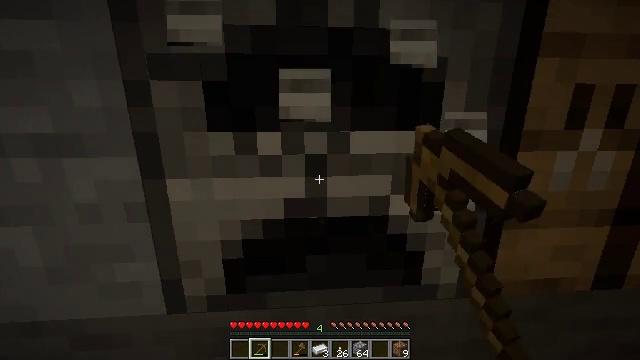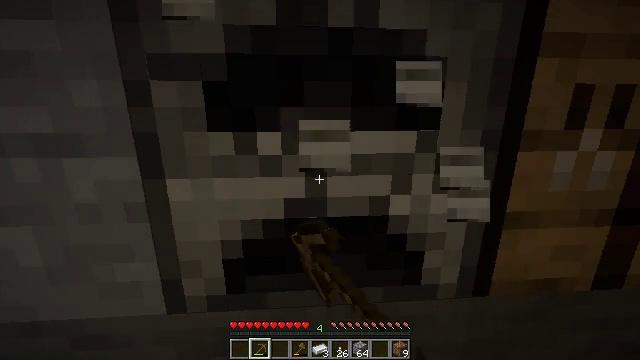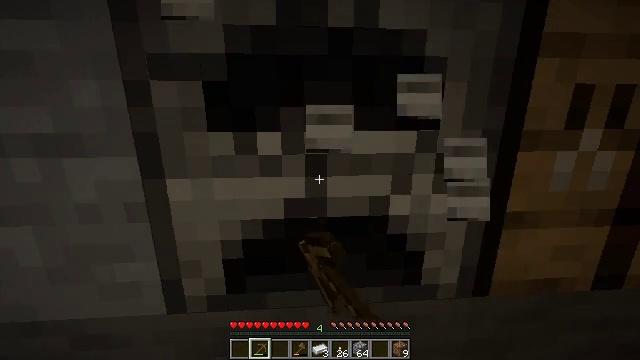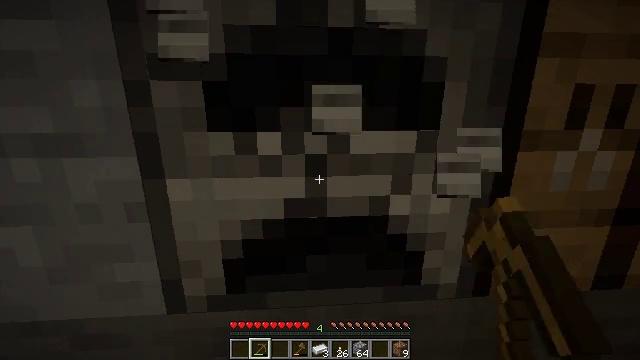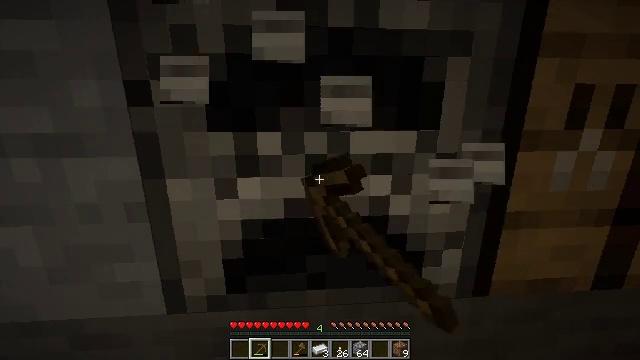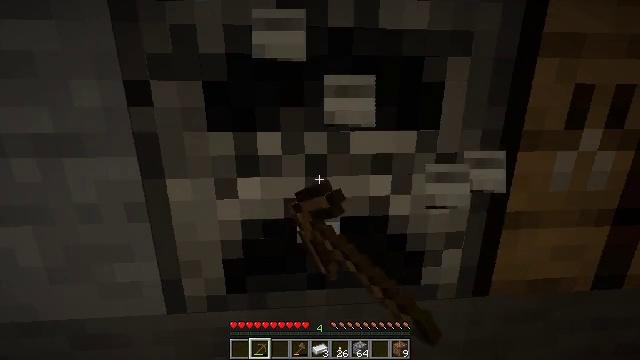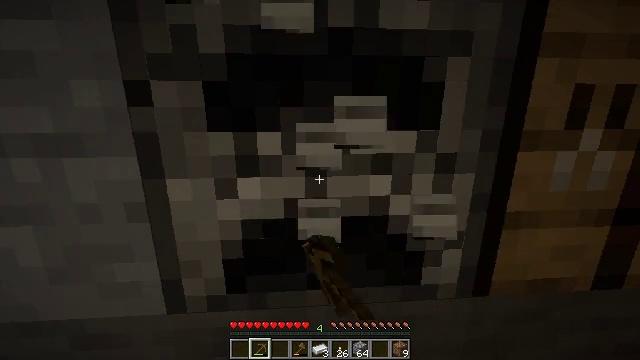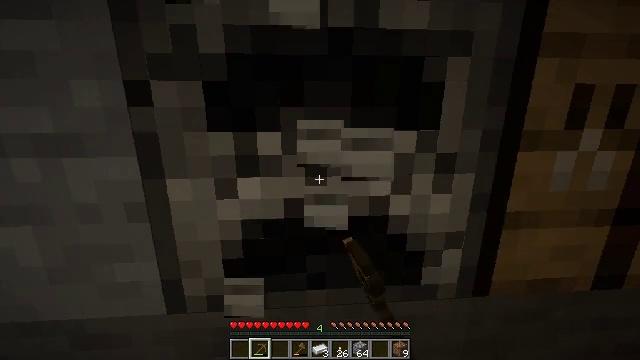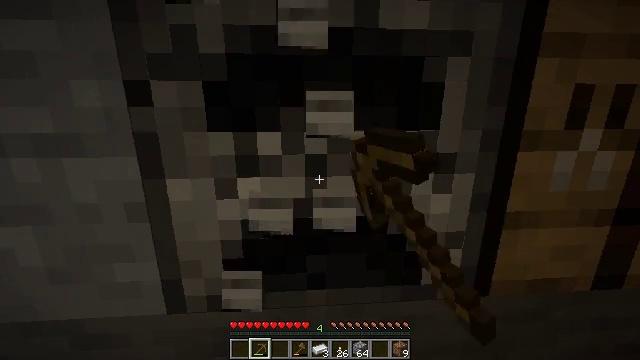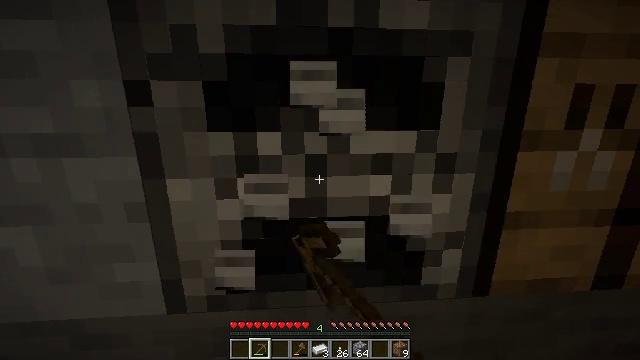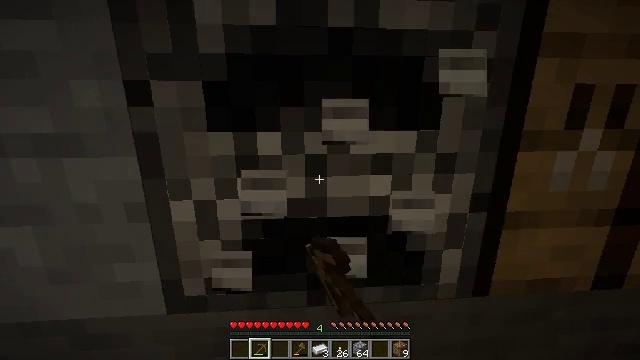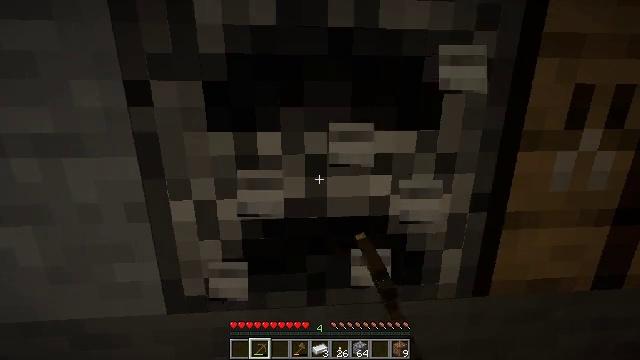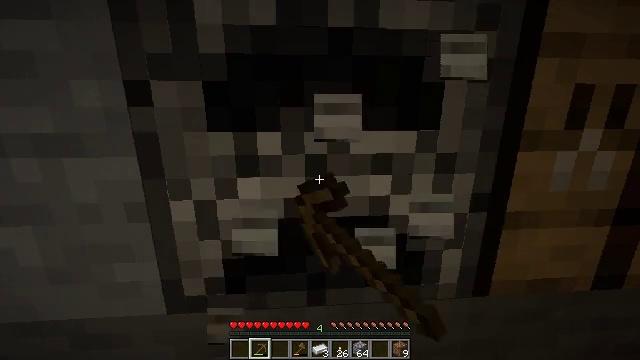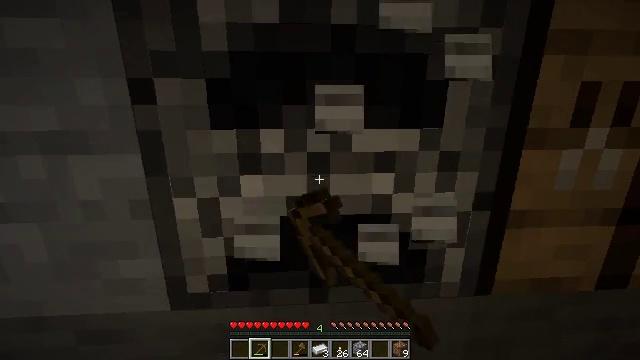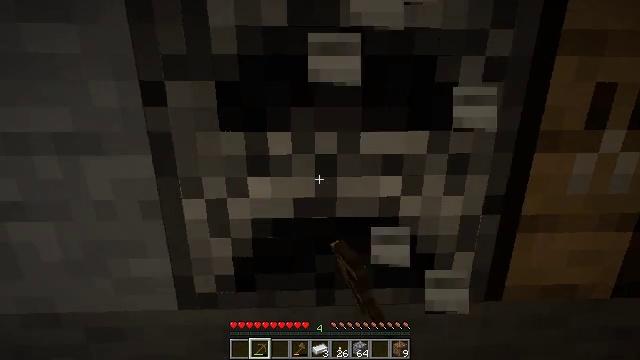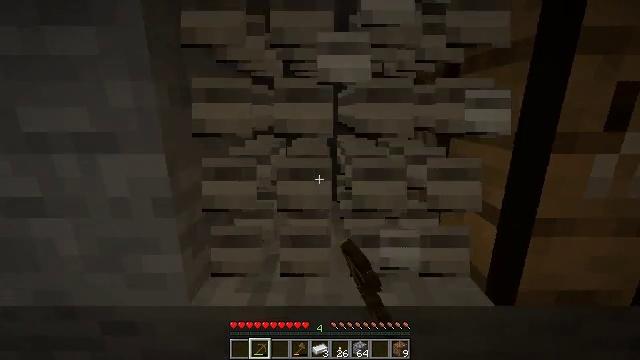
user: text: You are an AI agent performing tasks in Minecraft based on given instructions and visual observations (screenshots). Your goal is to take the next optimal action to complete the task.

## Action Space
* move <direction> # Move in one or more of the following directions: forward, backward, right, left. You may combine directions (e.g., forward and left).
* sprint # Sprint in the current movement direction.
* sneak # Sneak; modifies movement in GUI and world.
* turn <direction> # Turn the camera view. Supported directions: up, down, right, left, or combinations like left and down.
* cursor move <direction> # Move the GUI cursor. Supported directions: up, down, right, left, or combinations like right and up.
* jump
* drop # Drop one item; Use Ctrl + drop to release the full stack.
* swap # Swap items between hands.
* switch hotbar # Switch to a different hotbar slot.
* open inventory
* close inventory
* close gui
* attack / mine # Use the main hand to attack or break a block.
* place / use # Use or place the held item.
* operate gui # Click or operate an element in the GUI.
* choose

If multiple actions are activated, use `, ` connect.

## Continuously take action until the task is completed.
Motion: motion action
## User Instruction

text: Smash the furnace to retrieve it.
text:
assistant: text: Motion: attack / mine
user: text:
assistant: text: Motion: attack / mine
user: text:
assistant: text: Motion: attack / mine
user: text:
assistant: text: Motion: attack / mine
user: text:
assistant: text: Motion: attack / mine
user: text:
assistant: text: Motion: attack / mine
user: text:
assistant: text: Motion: attack / mine
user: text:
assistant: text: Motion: attack / mine
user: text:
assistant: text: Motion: attack / mine
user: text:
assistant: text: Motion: attack / mine
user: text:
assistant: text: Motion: attack / mine
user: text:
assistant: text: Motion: attack / mine
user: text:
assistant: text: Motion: attack / mine
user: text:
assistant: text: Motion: turn left, attack / mine
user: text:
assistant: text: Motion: turn left, attack / mine
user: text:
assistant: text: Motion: turn left, attack / mine
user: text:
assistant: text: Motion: attack / mine
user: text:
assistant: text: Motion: attack / mine
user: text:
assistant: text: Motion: attack / mine
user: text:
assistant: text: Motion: attack / mine
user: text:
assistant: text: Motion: attack / mine